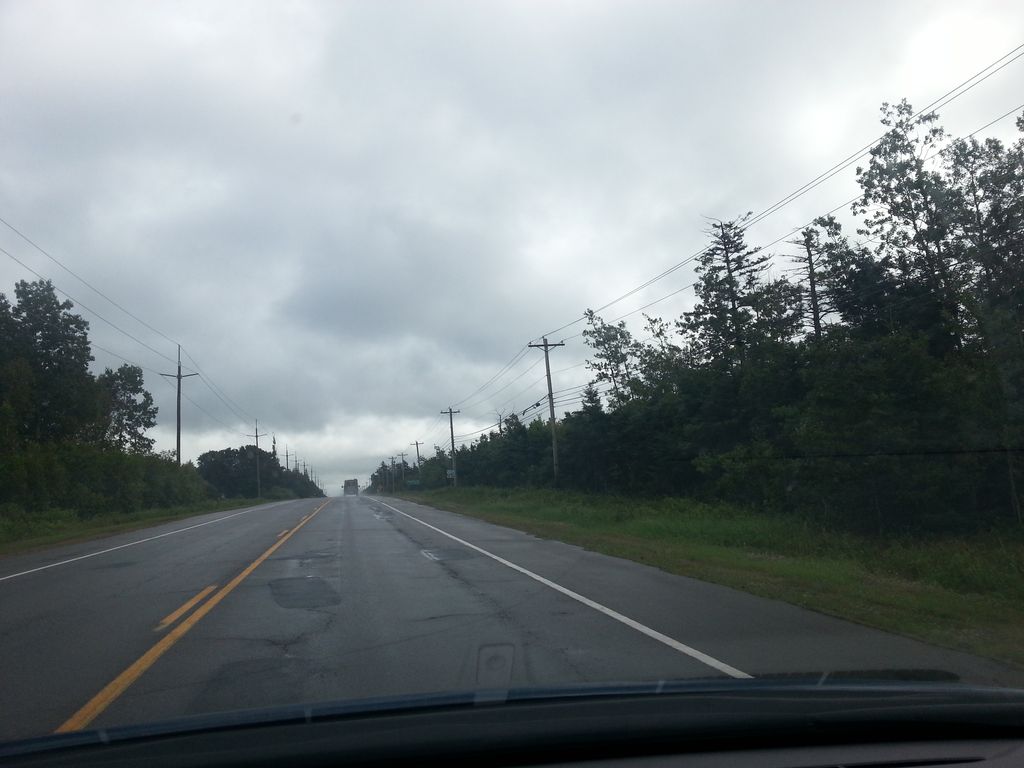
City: charlottetown